Question: I have seen several questions in stackoverflow regarding how to fit a 'log-normal distribution'. Still there are two clarifications that I need known.
I have a sample data, the logarithm of which follows a normal distribution. So I can fit the data using 'scipy.stats.lognorm.fit' (i.e a 'log-normal distribution')
The fit is working fine, and also gives me the standard deviation. Here is my piece of code with the results.
'''
import numpy as np
from scipy import stats
sample = np.log10(data) #taking the log10 of the data
scatter,loc,mean = stats.lognorm.fit(sample) #Gives the paramters of the fit
x_fit = np.linspace(13.0,15.0,100)
pdf_fitted = stats.lognorm.pdf(x_fit,scatter,loc,mean) #Gives the PDF
print "scatter for data is %s" %scatter
print "mean of data is %s" %mean
'''

'''
scatter for data is 0.<PHONE>
mean for data is <PHONE>
'''
'From the image you can clearly see that the mean is around 14.2, but what I get is 1.15??!!' Why is this so? 'clearly the log(mean) is also not near 14.2!!'
<URL>'
But you can see from my above code, the fit that I have obtained is using a the 'sample = log(data)' and it also seems to fit well. However when I tried
'''
sample = data
pdf_fitted = stats.lognorm.pdf(x_fit,scatter,loc,np.log10(mean))
'''
The fit does not seem to work.
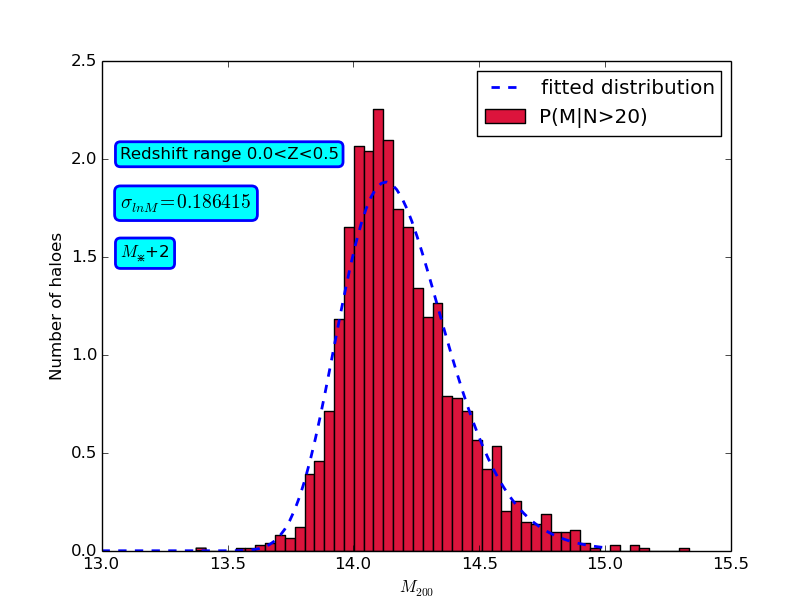
Answer: You say
> I have a sample data, the logarithm of which follows a normal distribution.
Suppose 'data' is the array containing the samples. To fit this data to
a log-normal distribution using 'scipy.stats.lognorm', use:
'''
s, loc, scale = stats.lognorm.fit(data, floc=0)
'''
Now suppose mu and sigma are the mean and standard deviation of the
underlying normal distribution. To get the estimate of those values
from this fit, use:
'''
estimated_mu = np.log(scale)
estimated_sigma = s
'''
(These are the estimates of the mean and standard deviation of
the samples in 'data'. See the <URL> for the formulas
for the mean and variance of a log-normal distribution in terms of mu and sigma.)
To combine the histogram and the PDF, you can use, for example,
'''
import matplotlib.pyplot as plt.
plt.hist(data, bins=50, normed=True, color='c', alpha=0.75)
xmin = data.min()
xmax = data.max()
x = np.linspace(xmin, xmax, 100)
pdf = stats.lognorm.pdf(x, s, scale=scale)
plt.plot(x, pdf, 'k')
'''
If you want to see the log of the data, you could do something like
the following. Note the the PDF of the distribution is used
here.
'''
logdata = np.log(data)
plt.hist(logdata, bins=40, normed=True, color='c', alpha=0.75)
xmin = logdata.min()
xmax = logdata.max()
x = np.linspace(xmin, xmax, 100)
pdf = stats.norm.pdf(x, loc=estimated_mu, scale=estimated_sigma)
plt.plot(x, pdf, 'k')
'''
---
By the way, an alternative to fitting with 'stats.lognorm' is to fit 'log(data)'
using 'stats.norm.fit':
'''
logdata = np.log(data)
estimated_mu, estimated_sigma = stats.norm.fit(logdata)
'''
---
Related questions:
- <URL>